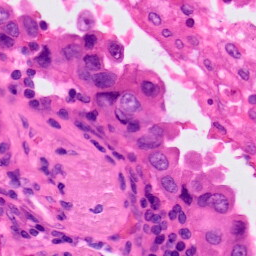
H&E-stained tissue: Lung